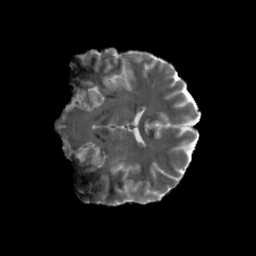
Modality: MD
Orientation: coronal
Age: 27
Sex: male
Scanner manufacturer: siemens
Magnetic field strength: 6.98 T
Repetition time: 7.08 s
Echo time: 0.0756 s